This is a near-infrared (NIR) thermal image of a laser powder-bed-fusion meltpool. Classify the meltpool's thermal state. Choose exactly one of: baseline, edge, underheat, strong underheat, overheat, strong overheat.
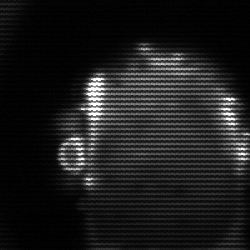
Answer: baseline